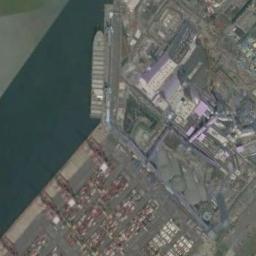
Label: ship